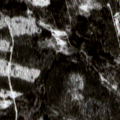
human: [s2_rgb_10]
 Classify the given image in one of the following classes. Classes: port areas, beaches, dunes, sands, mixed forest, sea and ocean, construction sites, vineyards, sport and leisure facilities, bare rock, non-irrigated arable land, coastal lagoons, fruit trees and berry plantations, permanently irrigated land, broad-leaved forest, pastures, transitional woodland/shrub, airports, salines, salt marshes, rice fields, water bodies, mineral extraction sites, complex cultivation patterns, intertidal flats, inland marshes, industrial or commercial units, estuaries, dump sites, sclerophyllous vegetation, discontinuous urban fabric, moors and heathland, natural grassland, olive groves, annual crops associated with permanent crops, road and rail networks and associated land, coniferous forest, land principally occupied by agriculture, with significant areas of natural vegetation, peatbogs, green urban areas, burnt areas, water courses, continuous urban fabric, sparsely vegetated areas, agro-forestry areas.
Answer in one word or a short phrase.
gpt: coniferous forest, mixed forest, transitional woodland/shrub